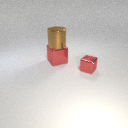
large brown metal cylinder above large red metal cube